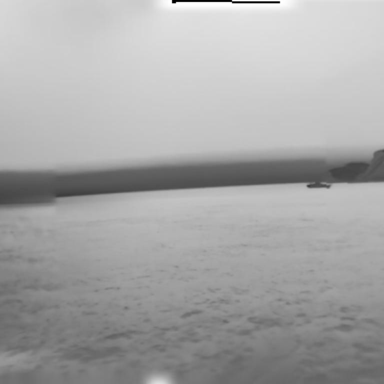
There is a liner in the infrared image.